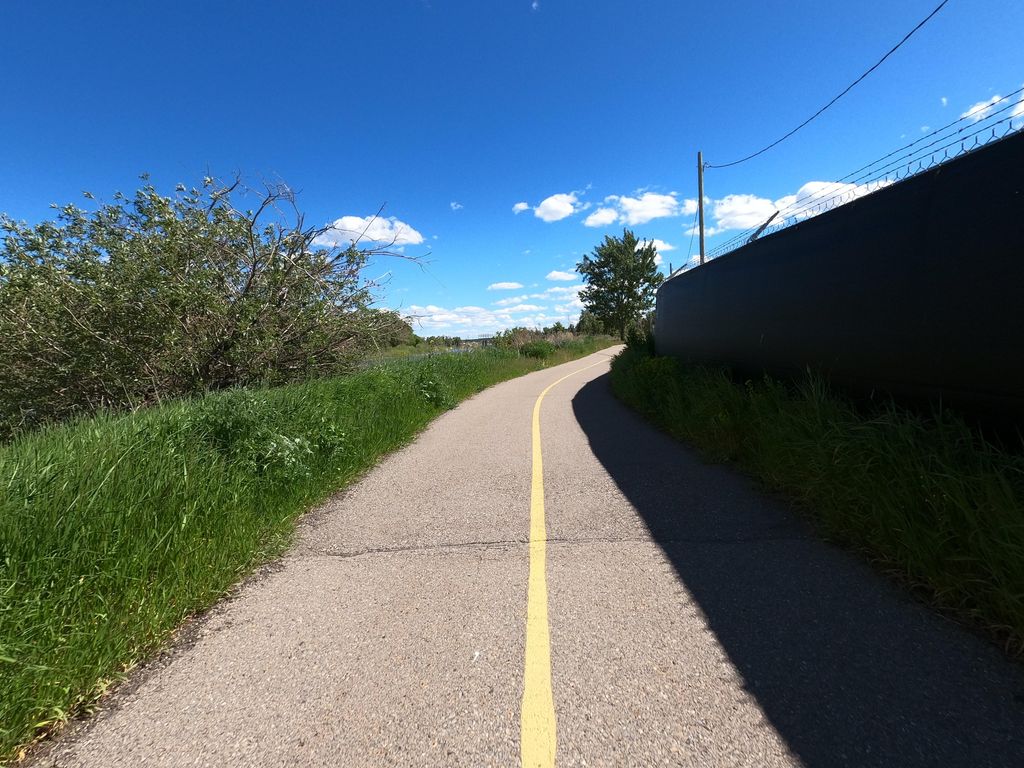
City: calgary